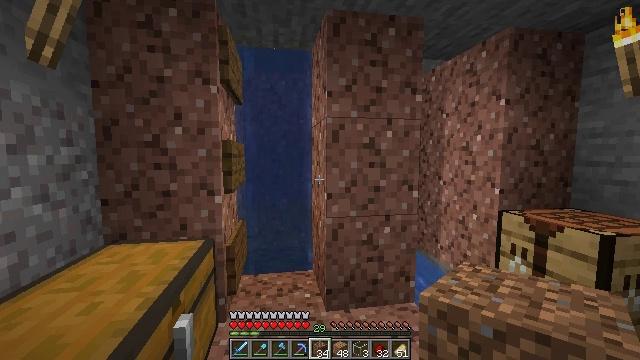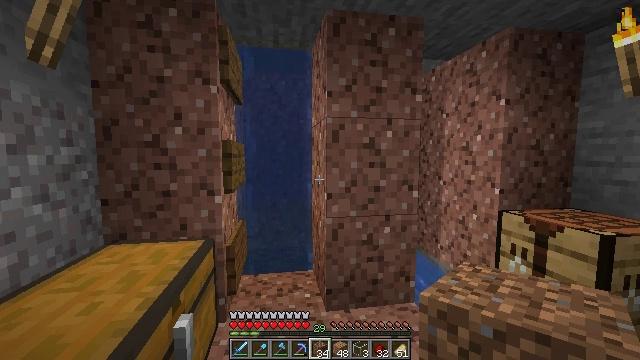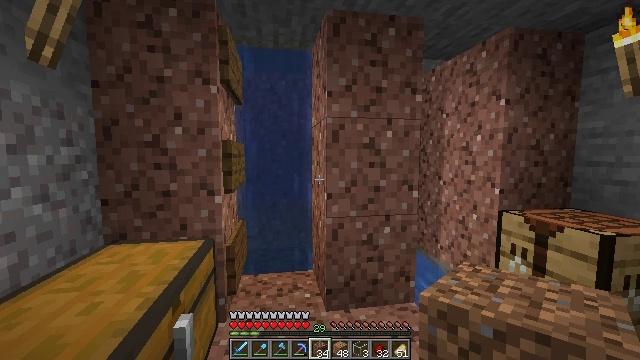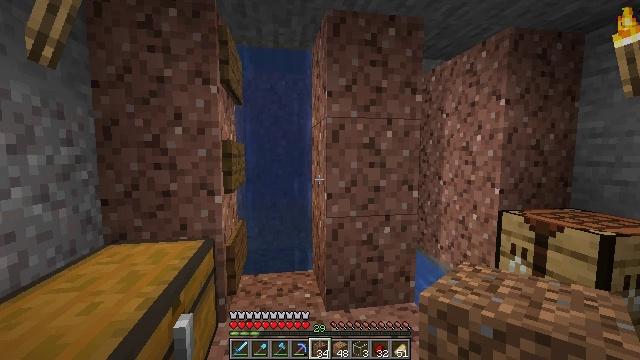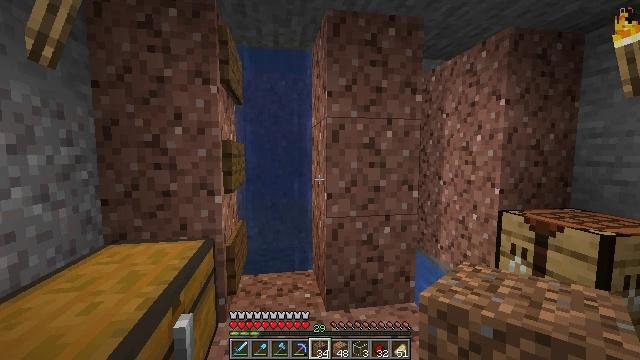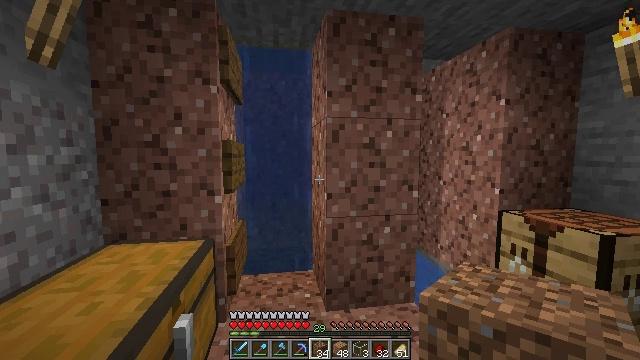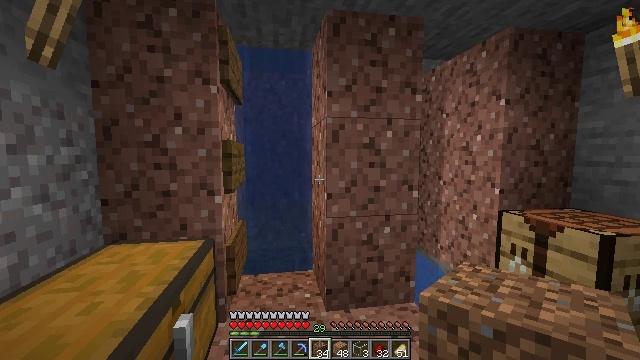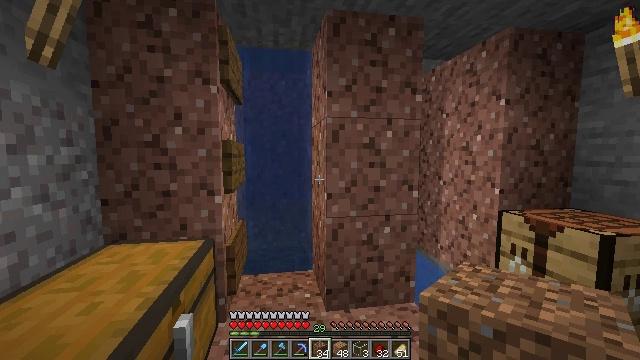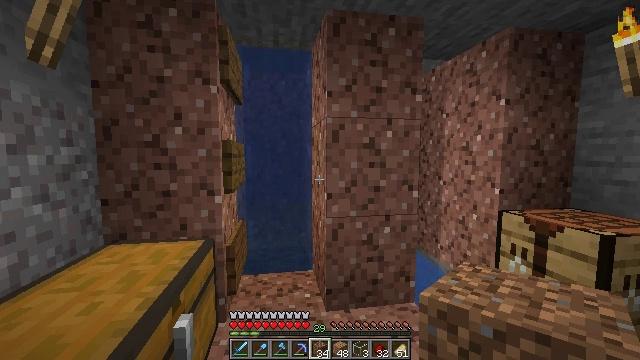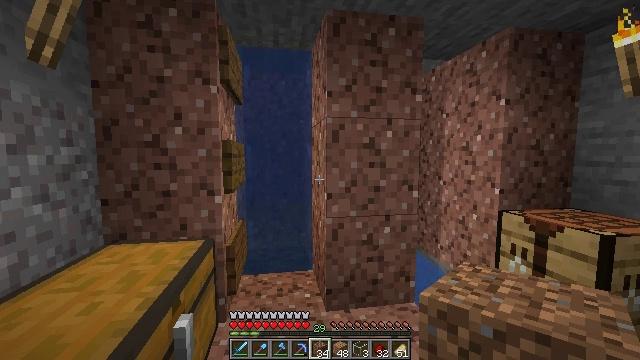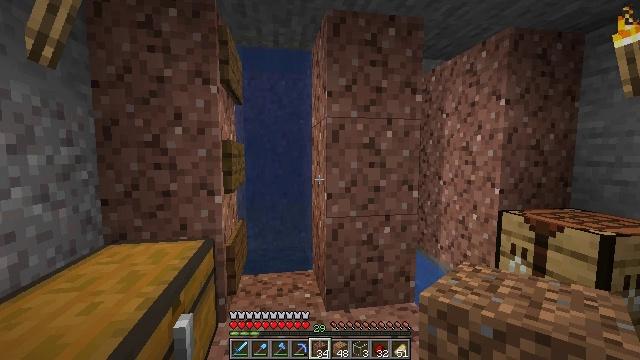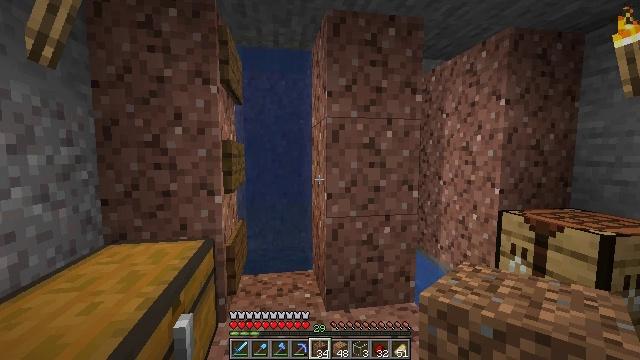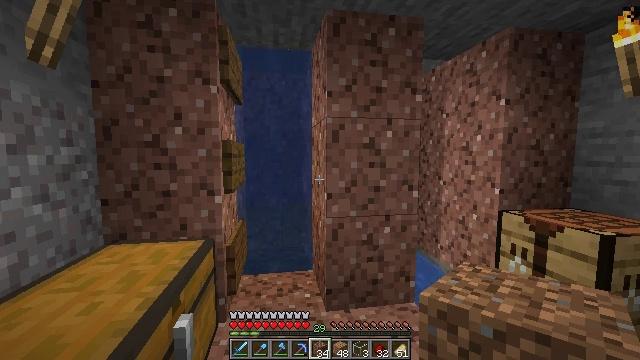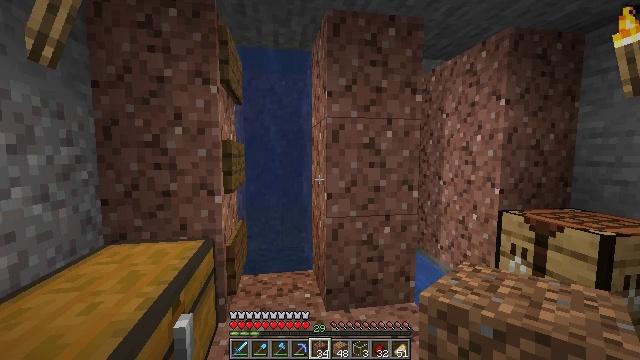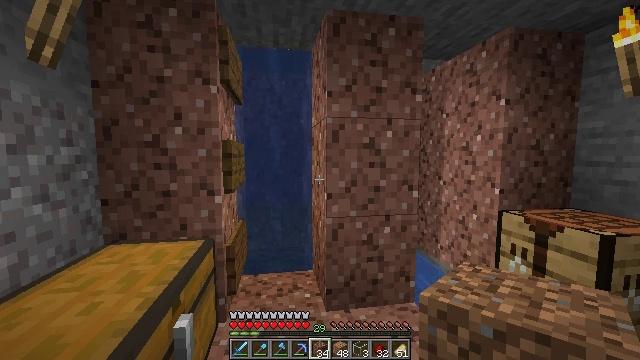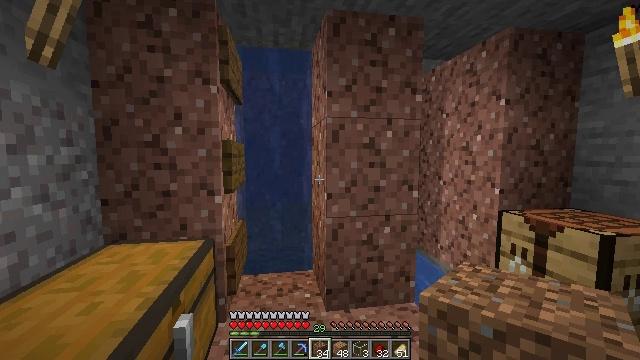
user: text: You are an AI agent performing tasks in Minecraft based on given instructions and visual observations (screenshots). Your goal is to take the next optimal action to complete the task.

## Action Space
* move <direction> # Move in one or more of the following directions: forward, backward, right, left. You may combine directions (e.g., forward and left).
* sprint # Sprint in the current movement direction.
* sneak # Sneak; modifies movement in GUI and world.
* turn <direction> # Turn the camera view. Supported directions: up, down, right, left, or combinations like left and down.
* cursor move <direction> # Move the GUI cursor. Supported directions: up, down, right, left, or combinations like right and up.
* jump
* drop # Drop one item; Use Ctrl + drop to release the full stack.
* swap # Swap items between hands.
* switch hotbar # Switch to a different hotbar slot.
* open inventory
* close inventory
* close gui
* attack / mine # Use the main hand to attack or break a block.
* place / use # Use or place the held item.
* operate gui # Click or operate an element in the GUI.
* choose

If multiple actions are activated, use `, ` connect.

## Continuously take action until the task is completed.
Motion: motion action
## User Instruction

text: Combine gold ingots to make a golden helmet.
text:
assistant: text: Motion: no_op
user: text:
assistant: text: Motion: no_op
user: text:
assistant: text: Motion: no_op
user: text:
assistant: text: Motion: no_op
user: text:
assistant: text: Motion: no_op
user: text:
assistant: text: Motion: no_op
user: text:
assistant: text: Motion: no_op
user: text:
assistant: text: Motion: no_op
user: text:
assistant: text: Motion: no_op
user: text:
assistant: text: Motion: no_op
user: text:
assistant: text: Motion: no_op
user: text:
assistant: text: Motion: no_op
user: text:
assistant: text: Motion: no_op
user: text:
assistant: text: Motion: no_op
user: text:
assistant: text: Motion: no_op
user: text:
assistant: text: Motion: no_op
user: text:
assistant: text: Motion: no_op
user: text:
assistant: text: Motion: no_op
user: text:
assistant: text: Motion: no_op
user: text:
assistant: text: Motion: no_op
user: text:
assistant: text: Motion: no_op
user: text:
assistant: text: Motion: no_op
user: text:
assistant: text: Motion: no_op
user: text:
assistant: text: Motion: no_op
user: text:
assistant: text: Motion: no_op
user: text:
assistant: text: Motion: no_op
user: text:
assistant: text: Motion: no_op
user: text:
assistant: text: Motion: no_op
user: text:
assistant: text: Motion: no_op
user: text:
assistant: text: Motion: no_op